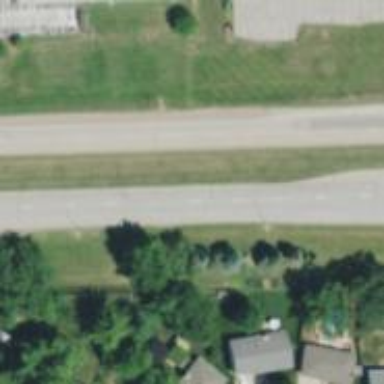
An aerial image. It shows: Primary highway.